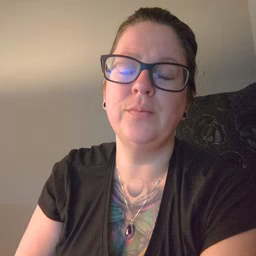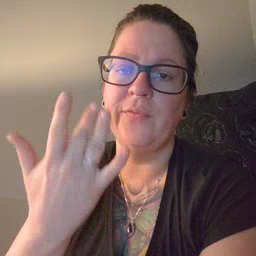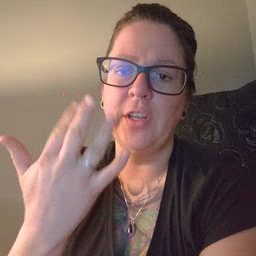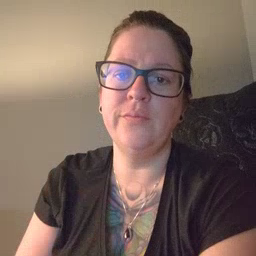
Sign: finger